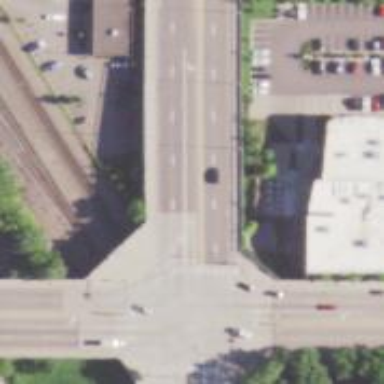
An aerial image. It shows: Secondary road with bridge and sidewalk on the left side.